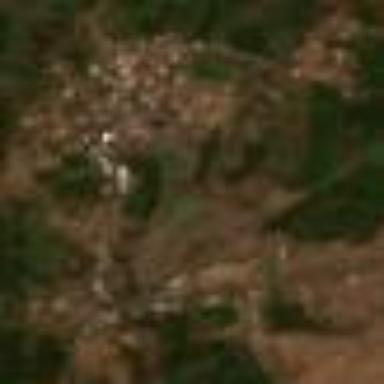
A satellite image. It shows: Village area.